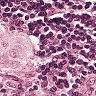
Metastatic tissue present: yes